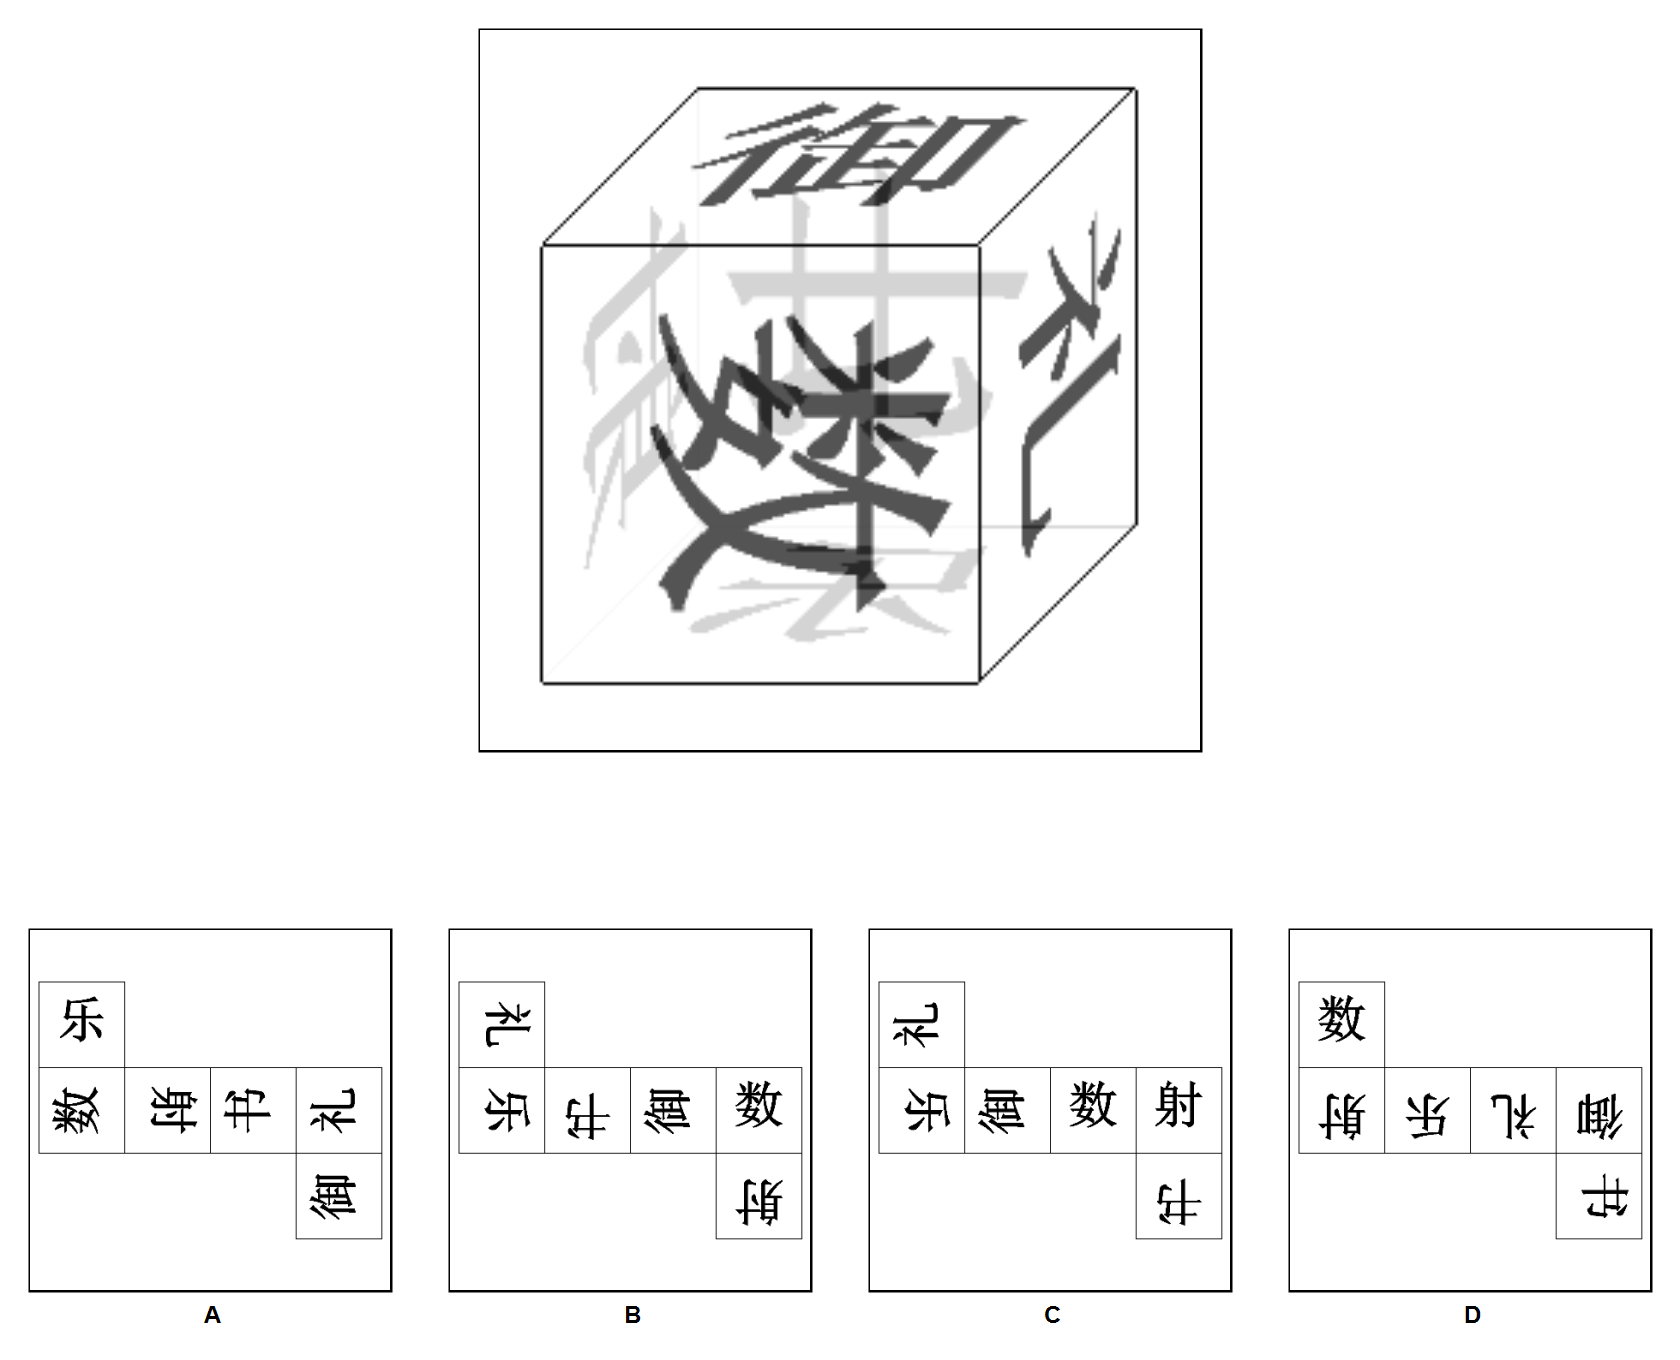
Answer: C